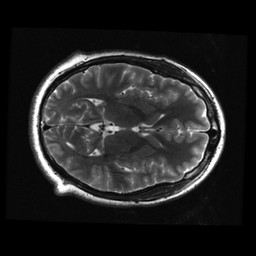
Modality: T2w
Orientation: axial
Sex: male
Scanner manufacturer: ge
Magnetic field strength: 3 T
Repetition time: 5 s
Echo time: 0.1011 s